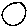
Label: circle